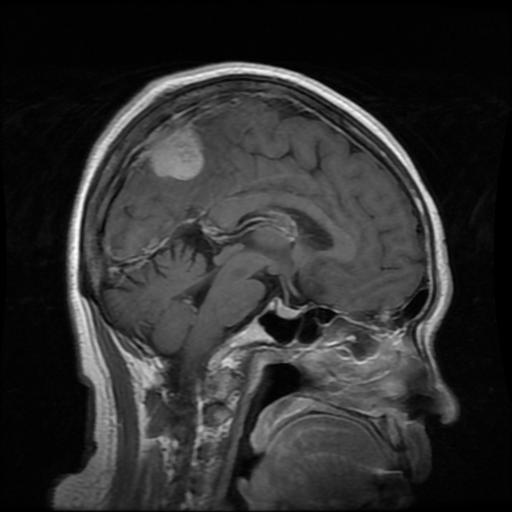
Label: meningioma